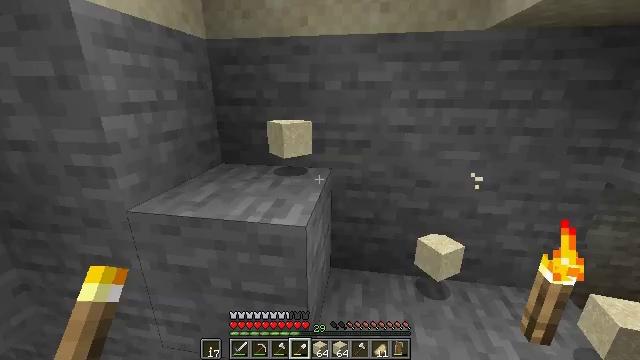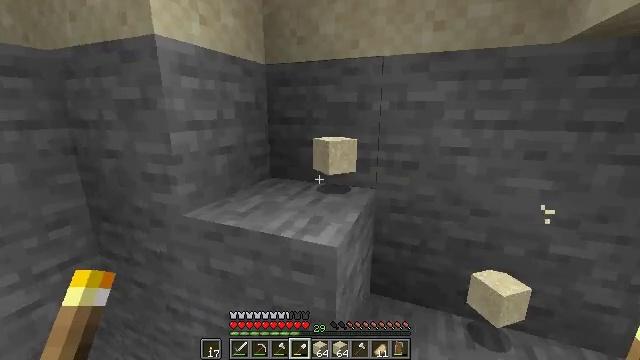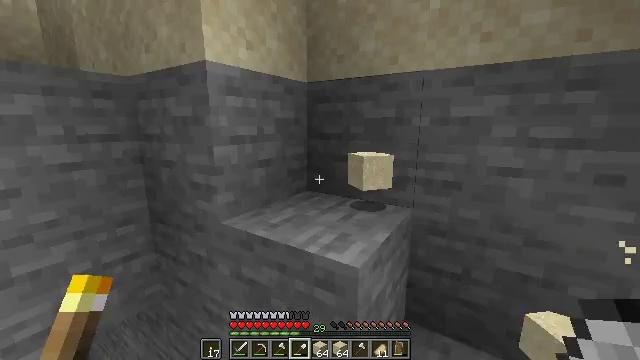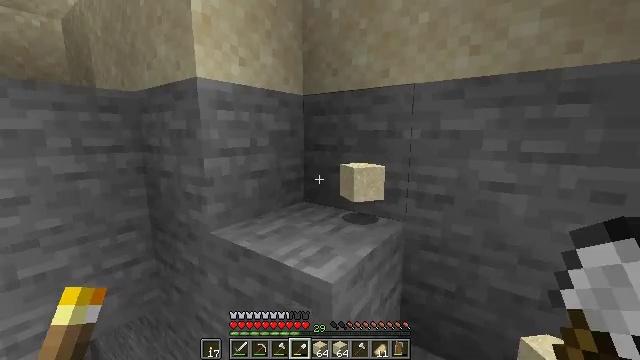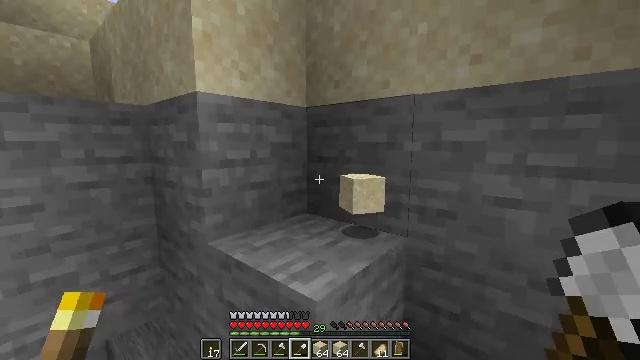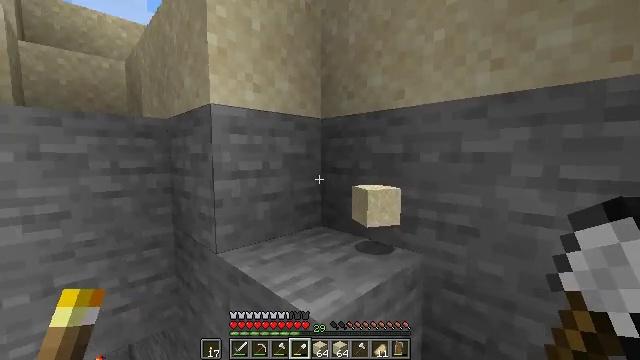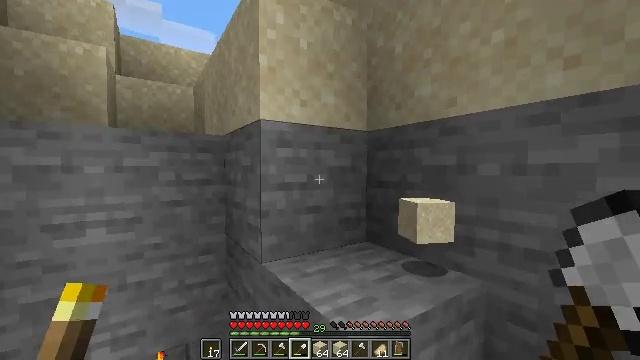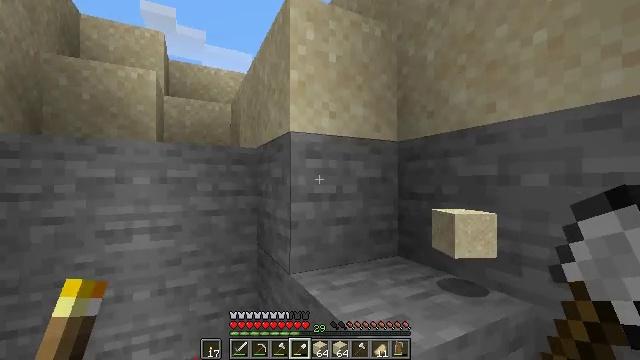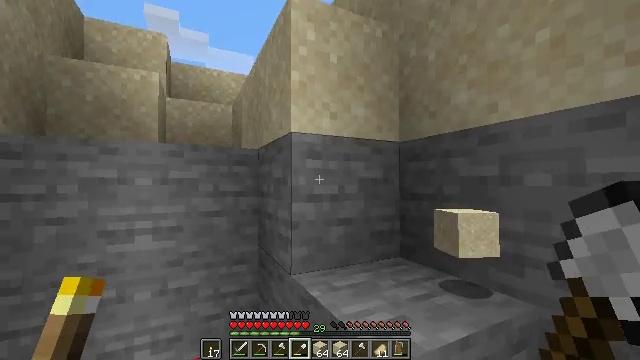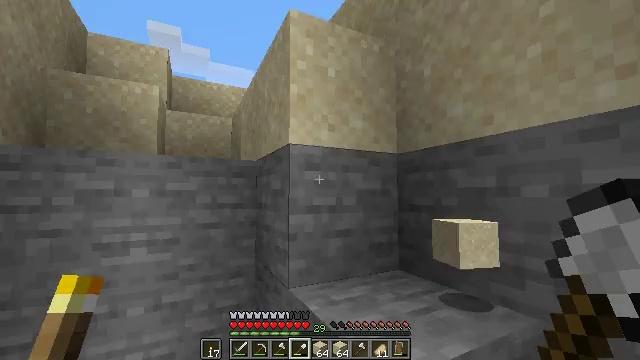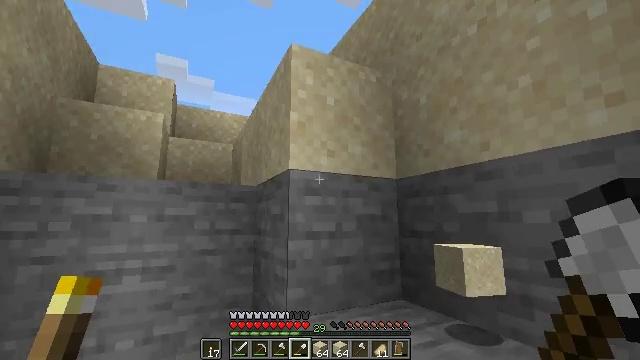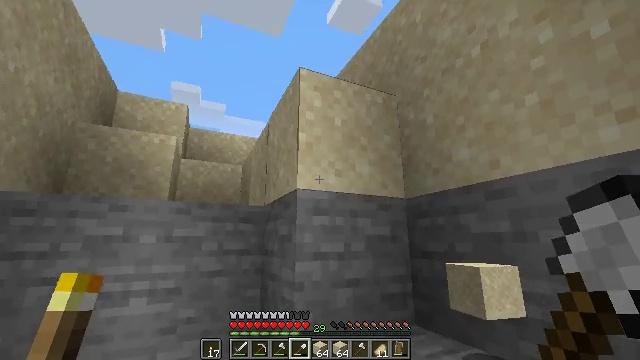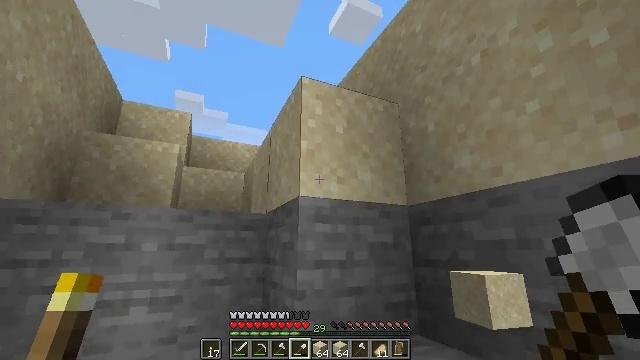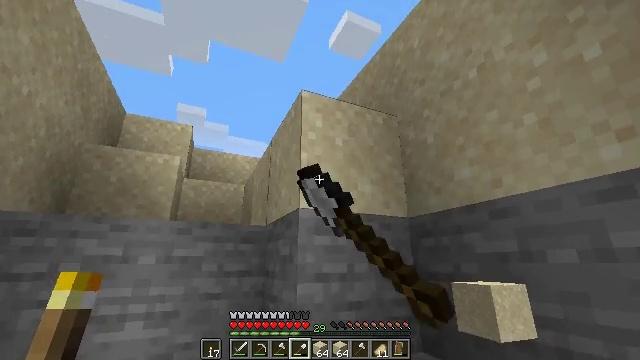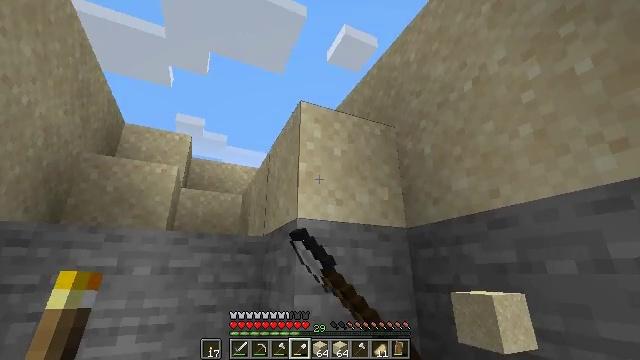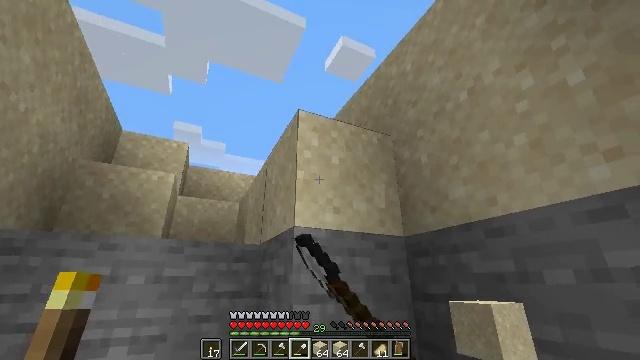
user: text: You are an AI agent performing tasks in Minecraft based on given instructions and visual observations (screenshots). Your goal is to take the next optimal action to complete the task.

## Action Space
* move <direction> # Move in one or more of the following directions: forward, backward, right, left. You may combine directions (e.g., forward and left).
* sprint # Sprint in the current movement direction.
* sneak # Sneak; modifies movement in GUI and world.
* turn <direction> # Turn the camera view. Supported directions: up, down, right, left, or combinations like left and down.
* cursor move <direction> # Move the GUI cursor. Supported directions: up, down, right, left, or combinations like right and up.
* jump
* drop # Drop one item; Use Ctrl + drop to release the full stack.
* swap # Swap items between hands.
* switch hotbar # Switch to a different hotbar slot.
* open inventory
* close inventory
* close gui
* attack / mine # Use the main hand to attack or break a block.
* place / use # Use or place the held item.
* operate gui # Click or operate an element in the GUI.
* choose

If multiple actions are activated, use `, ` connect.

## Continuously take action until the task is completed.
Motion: motion action
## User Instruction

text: Mine sand by the water.
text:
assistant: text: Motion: move right, turn left and up
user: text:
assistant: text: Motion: move right, turn left and up
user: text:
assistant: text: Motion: move right, turn left and up
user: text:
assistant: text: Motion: move right, turn left and up
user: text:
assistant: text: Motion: turn left and up
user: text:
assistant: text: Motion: turn left and up
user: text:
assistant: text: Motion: turn left and up
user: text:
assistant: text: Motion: no_op
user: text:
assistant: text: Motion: turn up
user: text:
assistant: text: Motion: turn up
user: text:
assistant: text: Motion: turn left and up
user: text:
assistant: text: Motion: turn up, attack / mine
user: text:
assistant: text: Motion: turn up, attack / mine
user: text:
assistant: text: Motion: turn up, attack / mine
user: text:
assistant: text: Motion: turn up, attack / mine
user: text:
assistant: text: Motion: attack / mine
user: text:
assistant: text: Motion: turn left and down, attack / mine
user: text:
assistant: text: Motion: turn left, attack / mine
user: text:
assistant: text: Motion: attack / mine
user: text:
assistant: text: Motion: attack / mine
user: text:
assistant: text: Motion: attack / mine
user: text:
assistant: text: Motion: attack / mine
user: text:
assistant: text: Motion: attack / mine
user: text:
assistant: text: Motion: attack / mine
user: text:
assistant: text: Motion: attack / mine
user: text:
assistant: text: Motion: turn down, attack / mine
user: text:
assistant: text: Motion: attack / mine
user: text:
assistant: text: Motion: attack / mine
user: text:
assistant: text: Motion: attack / mine
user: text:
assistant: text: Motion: attack / mine